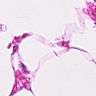
Metastatic tissue present: no